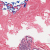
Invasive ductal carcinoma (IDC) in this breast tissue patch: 0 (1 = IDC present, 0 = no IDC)